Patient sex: F
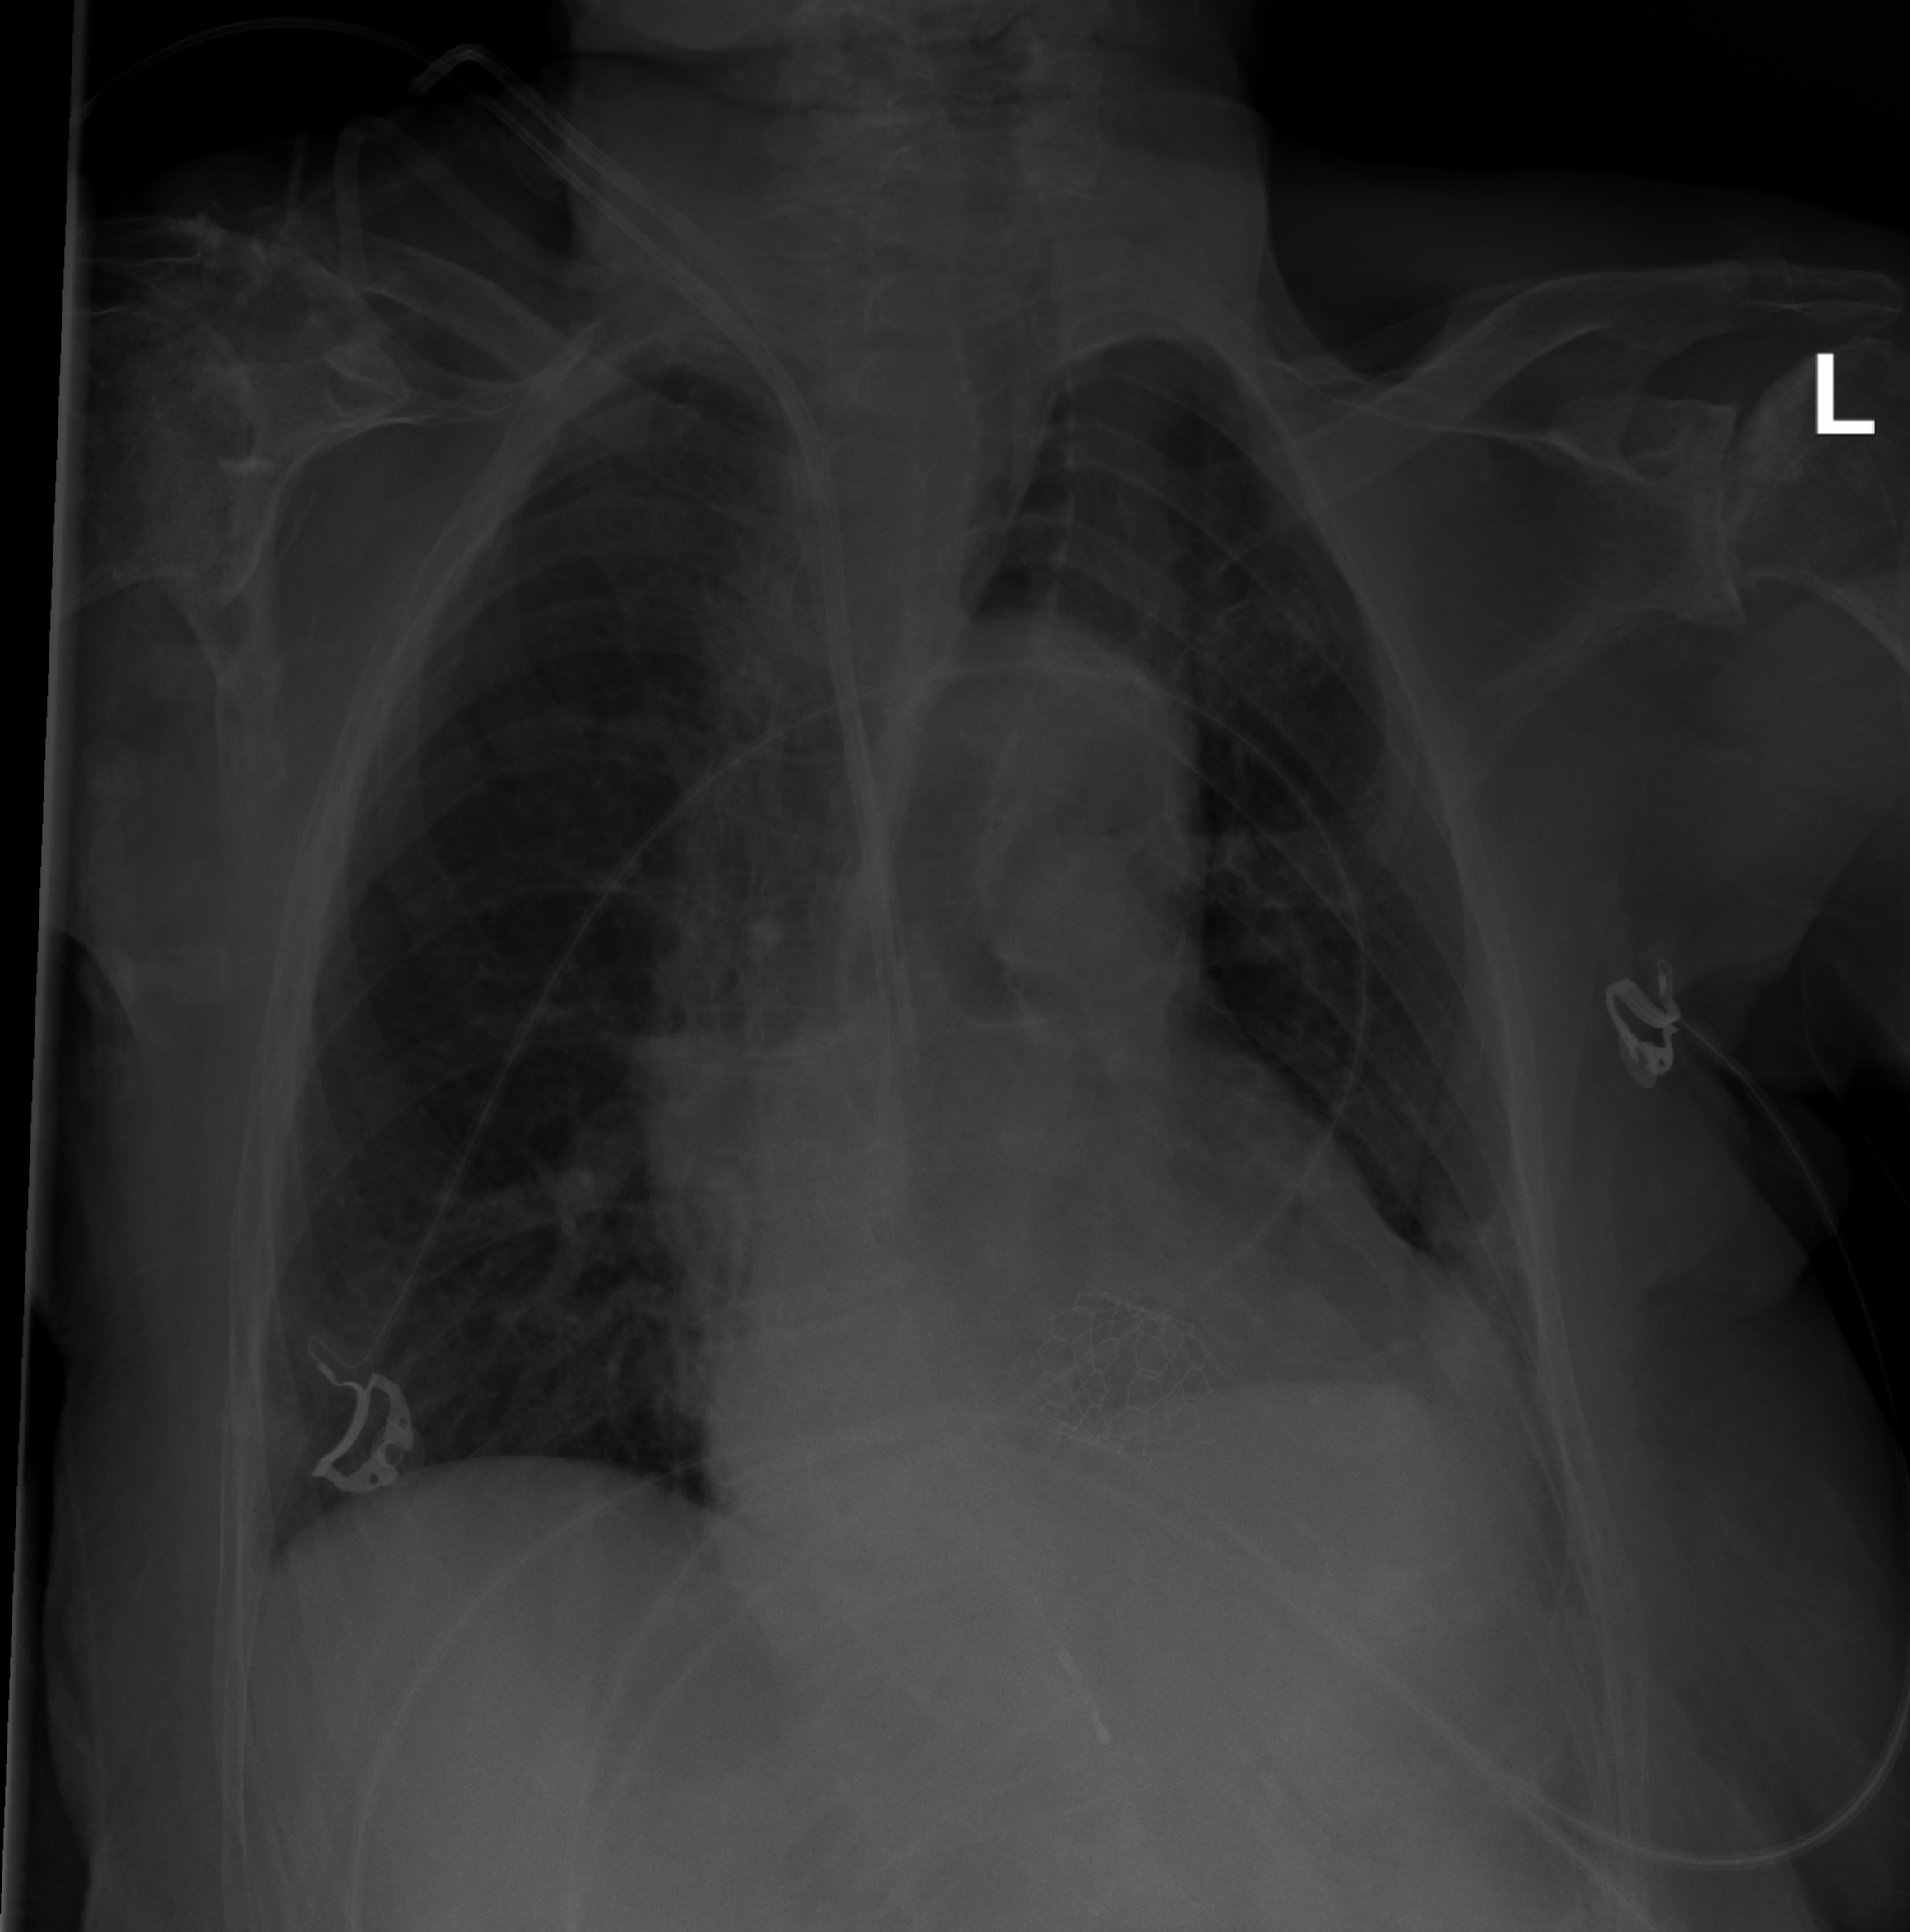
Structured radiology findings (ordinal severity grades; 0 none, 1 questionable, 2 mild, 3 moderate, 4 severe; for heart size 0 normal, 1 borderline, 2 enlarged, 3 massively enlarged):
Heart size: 2
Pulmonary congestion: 0
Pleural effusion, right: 1
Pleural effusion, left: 1
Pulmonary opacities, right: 0
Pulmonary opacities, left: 0
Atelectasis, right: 2
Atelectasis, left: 2